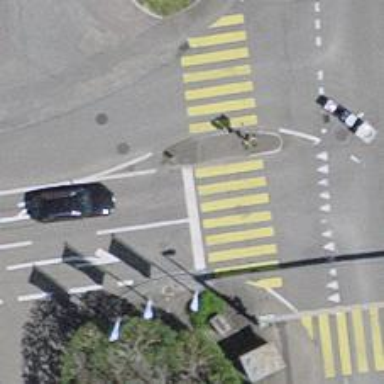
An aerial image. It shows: Road with traffic signals.